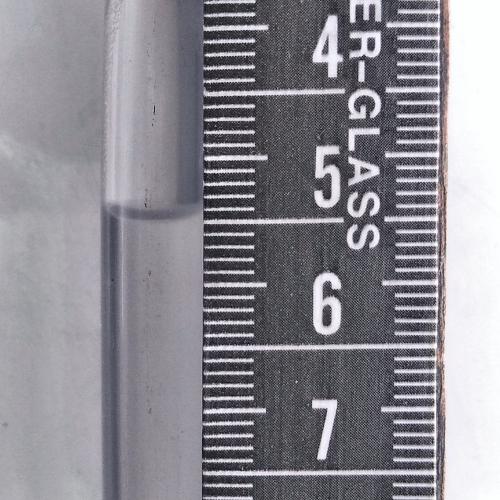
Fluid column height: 5.4 cm